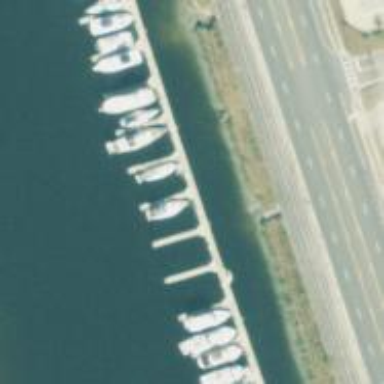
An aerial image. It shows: Man-made pier.